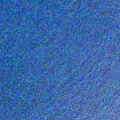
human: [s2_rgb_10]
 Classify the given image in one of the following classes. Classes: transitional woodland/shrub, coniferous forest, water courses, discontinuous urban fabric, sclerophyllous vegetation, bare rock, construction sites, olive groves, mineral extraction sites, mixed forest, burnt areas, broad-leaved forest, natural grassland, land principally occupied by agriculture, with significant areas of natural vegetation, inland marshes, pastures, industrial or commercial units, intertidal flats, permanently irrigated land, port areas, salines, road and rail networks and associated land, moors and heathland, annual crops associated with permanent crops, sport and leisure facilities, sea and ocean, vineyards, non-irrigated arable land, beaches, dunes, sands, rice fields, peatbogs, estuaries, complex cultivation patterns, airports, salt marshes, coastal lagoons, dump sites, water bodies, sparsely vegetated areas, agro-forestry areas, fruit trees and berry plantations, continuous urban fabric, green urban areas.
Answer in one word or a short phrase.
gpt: sea and ocean